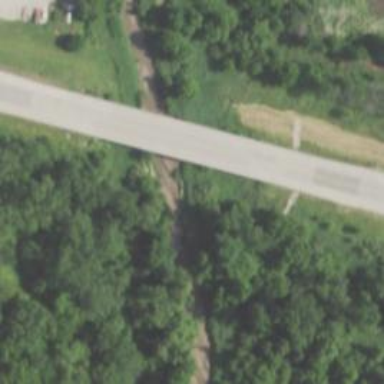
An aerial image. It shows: Primary highway with bridge.